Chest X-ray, PA view. Patient: 52 years old, sex F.
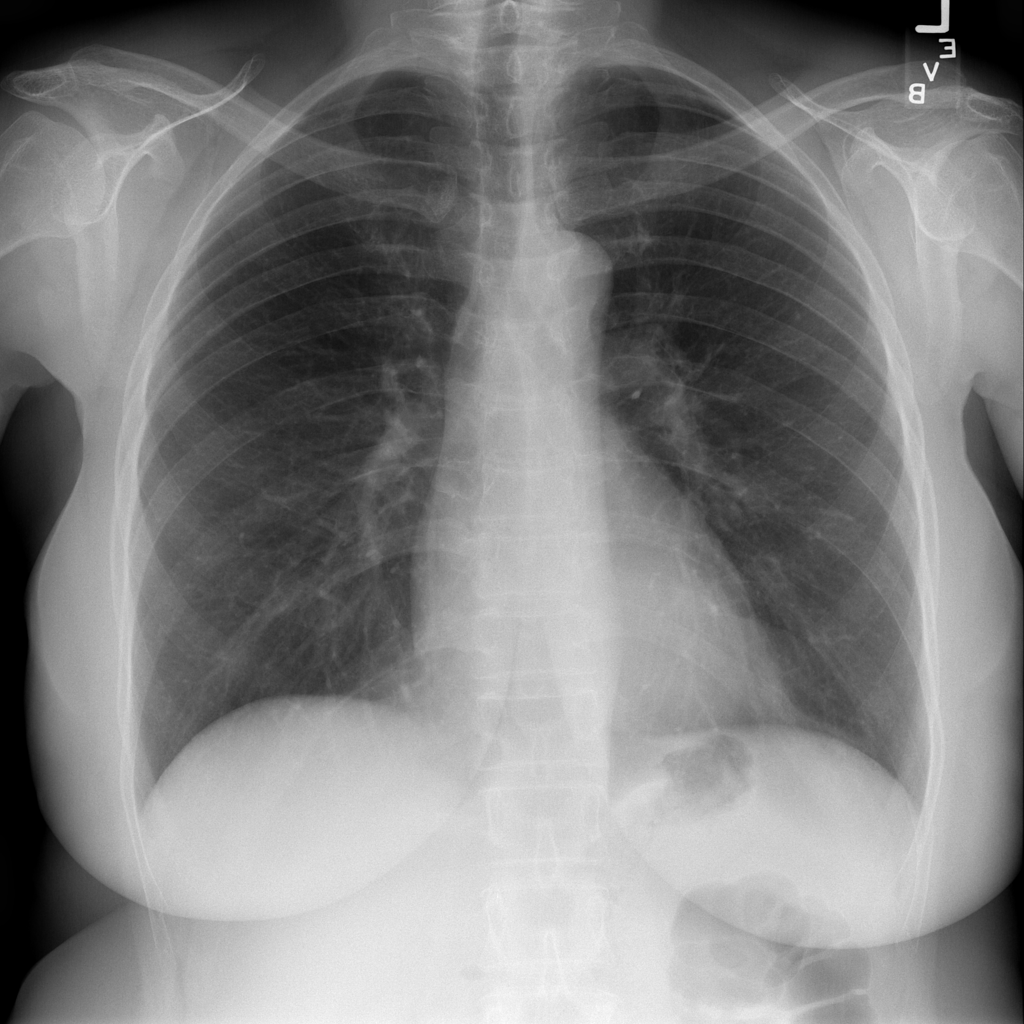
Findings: Infiltration